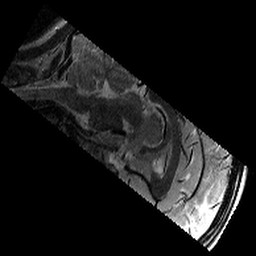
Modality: T2w
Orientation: sagittal
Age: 10
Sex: male
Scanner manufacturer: siemens
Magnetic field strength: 3 T
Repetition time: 9.23 s
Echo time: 0.067 s